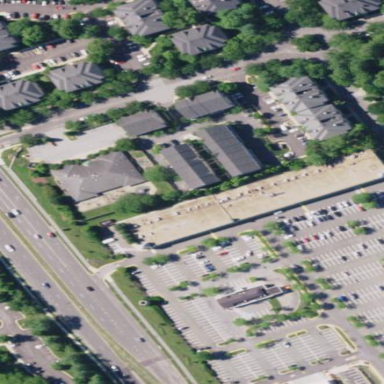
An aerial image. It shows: Retail building.